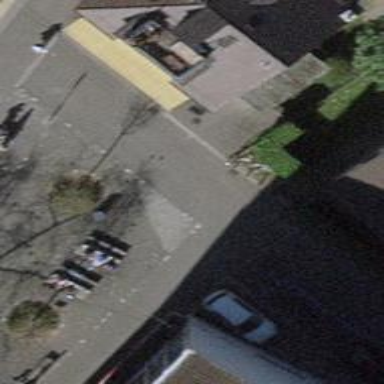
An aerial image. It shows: Bollard.